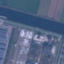
Land use / land cover: River